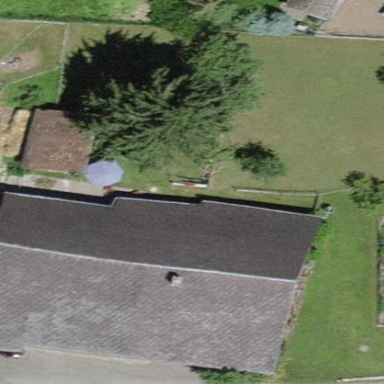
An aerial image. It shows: Farm building.